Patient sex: M
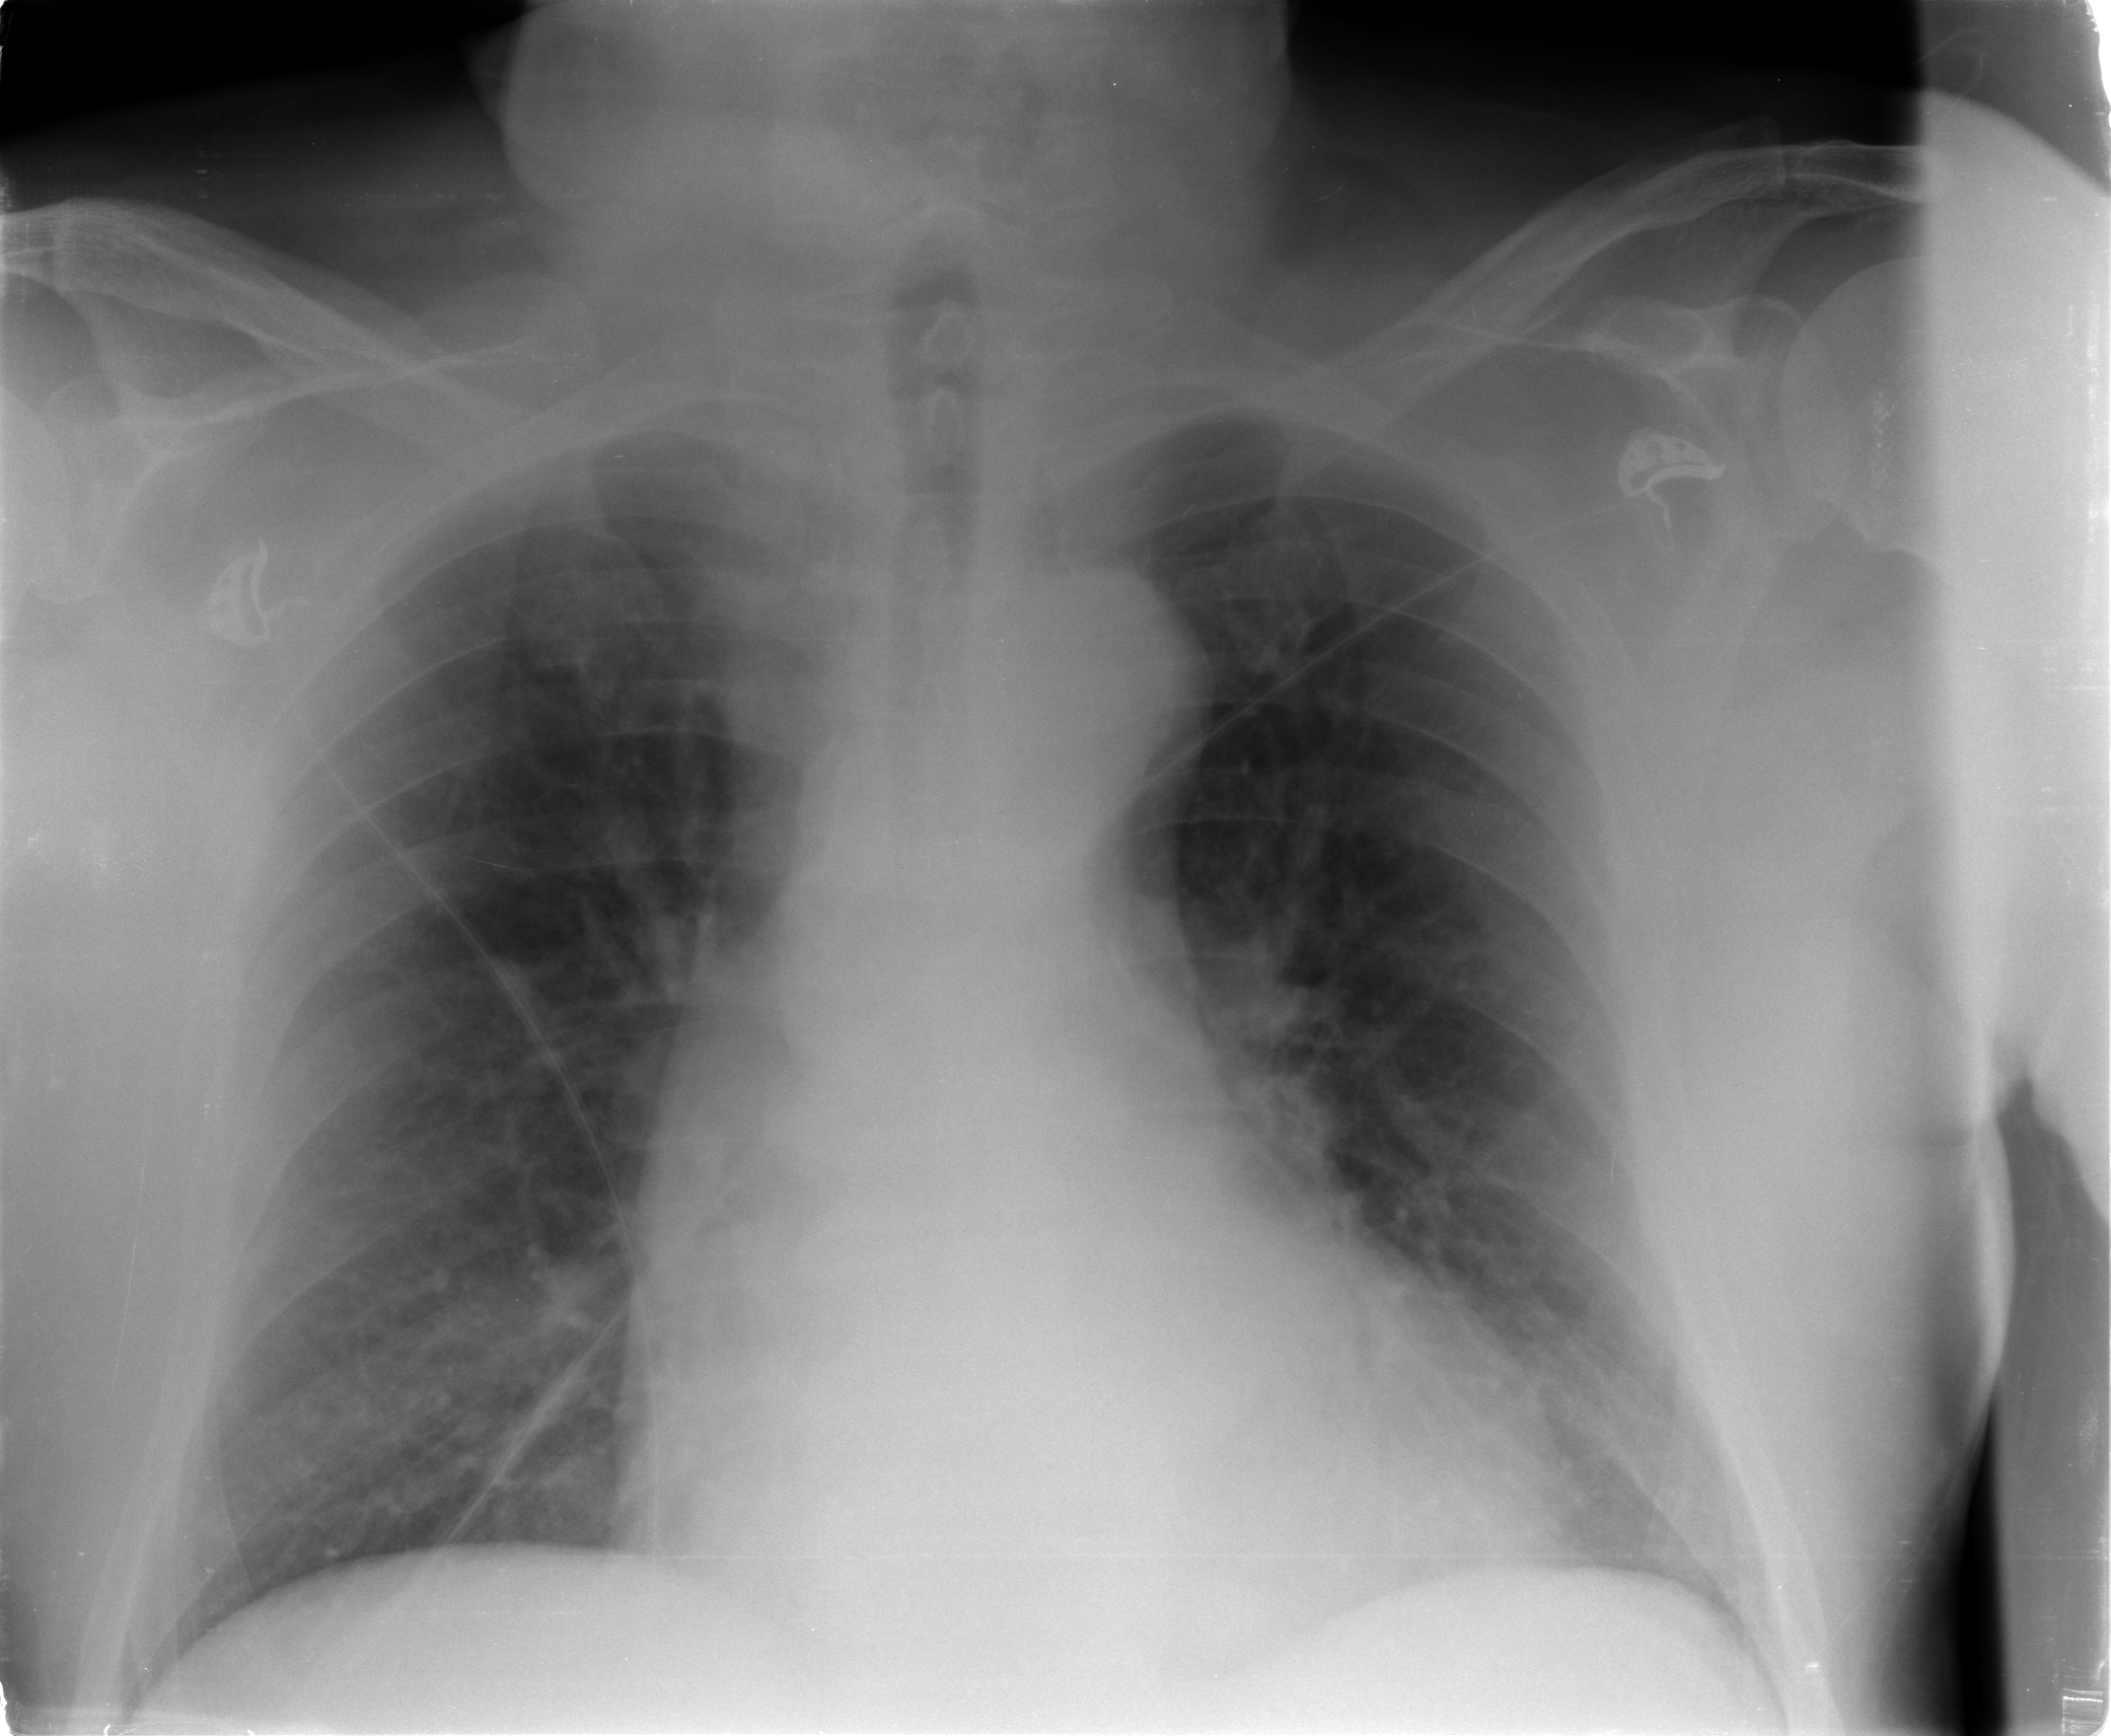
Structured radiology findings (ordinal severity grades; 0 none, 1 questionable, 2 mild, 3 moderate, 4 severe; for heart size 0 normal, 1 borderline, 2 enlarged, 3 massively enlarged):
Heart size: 2
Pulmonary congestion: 2
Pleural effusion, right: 0
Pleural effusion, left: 0
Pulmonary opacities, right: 1
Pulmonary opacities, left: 0
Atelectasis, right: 0
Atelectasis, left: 1